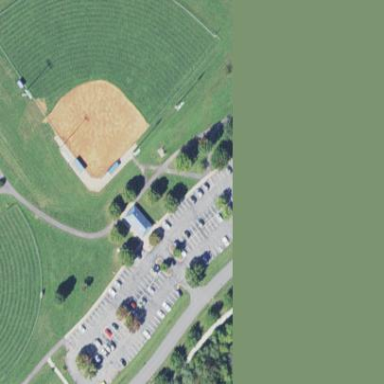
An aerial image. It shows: Baseball pitch for leisure land activities.